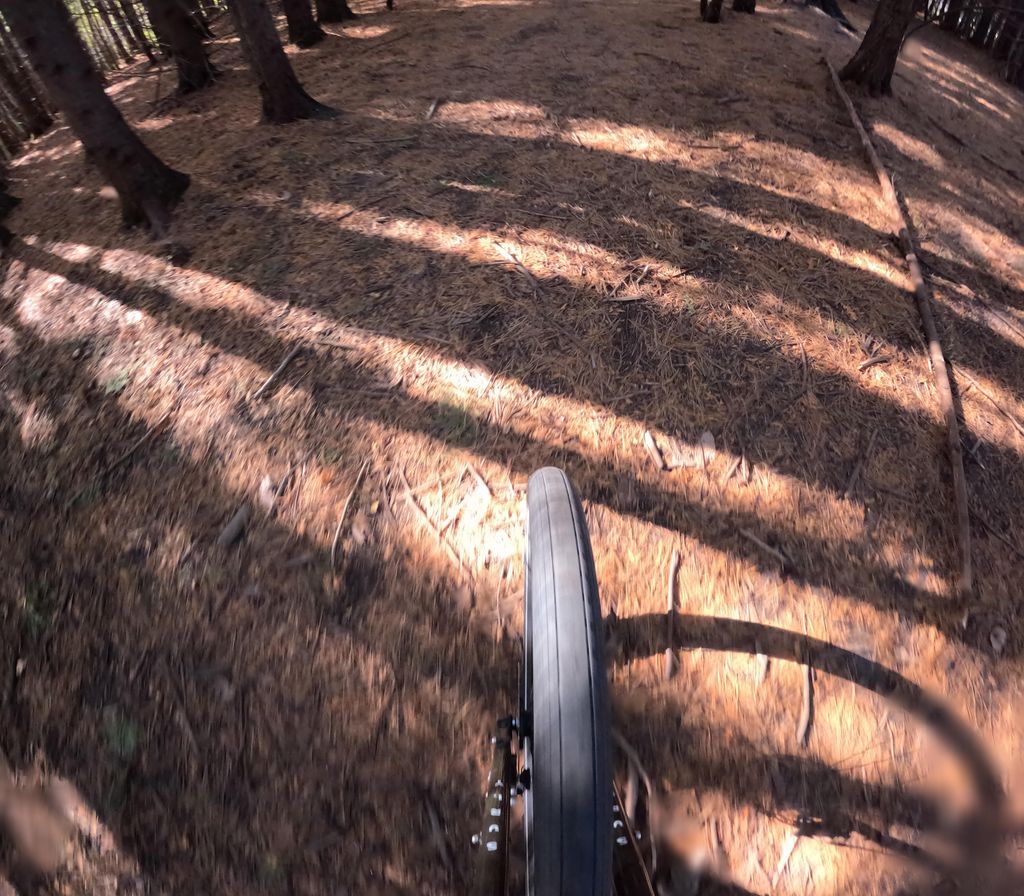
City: ottawa-gatineau